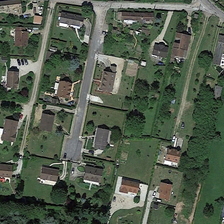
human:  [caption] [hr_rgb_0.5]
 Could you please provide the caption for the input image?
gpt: some buildings and many green trees are in a medium residential area .

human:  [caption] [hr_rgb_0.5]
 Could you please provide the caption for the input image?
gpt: some buildings and many green trees are in a medium residential area .

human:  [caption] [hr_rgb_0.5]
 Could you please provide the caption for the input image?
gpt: some buildings and many green trees are in a medium residential area .

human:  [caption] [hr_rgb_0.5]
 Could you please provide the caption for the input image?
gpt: some buildings and many green trees are in a medium residential area .

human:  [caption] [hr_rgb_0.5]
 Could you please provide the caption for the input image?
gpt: some buildings and many green trees are in a medium residential area .